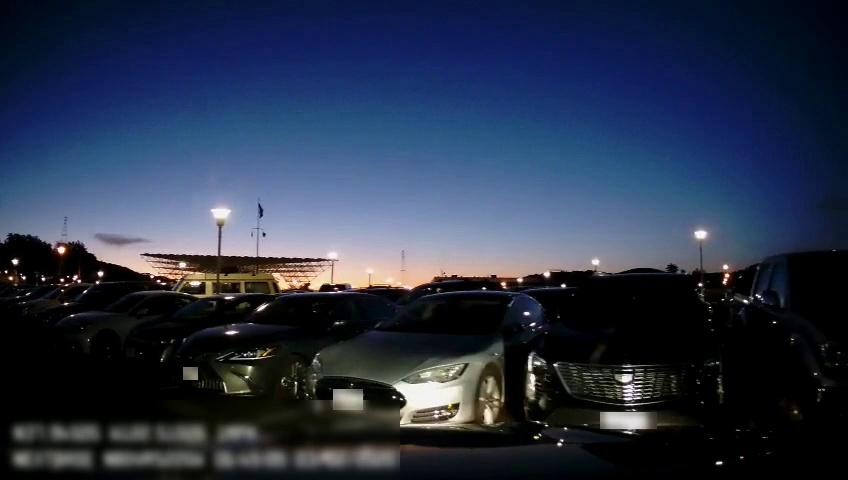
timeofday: Night
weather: Other
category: Drivable Space
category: Vehicles | Truck
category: Vehicles | SUV
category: Vehicles | Car
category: Vehicles | Car
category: Vehicles | Car
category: Vehicles | Car
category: Vehicles | SUV
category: Vehicles | SUV
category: Vehicles | SUV
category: Vehicles | Other LV
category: Vehicles | SUV